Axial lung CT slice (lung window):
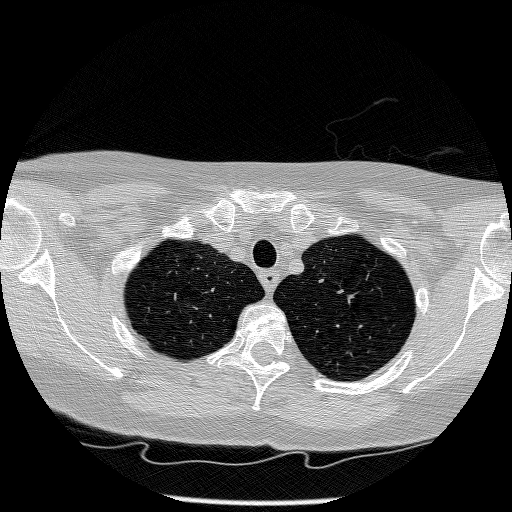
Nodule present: no